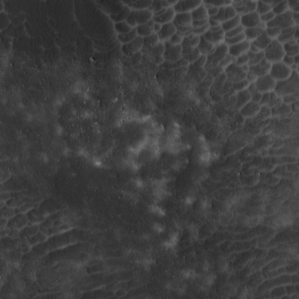
Label: non_frost